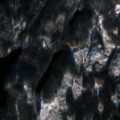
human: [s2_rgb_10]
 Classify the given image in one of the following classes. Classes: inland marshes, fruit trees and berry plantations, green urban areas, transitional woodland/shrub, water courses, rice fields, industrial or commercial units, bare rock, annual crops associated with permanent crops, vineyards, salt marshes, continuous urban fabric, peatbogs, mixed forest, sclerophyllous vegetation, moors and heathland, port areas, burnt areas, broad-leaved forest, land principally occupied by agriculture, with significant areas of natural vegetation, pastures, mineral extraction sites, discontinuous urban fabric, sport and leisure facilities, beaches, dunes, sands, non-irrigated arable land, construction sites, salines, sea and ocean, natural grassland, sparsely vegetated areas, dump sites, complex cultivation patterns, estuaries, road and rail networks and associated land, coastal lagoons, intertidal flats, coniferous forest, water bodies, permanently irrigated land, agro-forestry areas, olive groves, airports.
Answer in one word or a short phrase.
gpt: coniferous forest, mixed forest, transitional woodland/shrub, water bodies